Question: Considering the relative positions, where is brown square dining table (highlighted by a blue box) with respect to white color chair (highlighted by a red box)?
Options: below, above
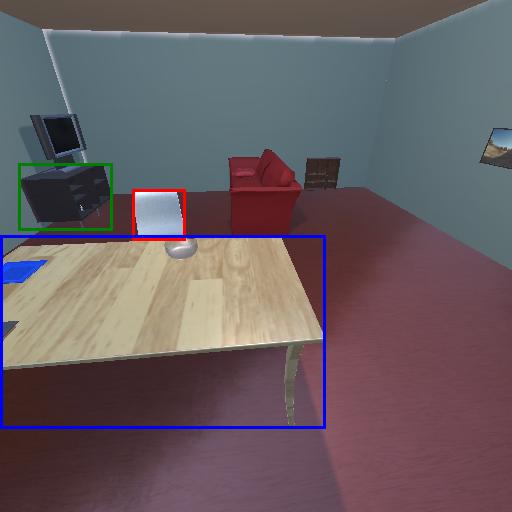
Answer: below